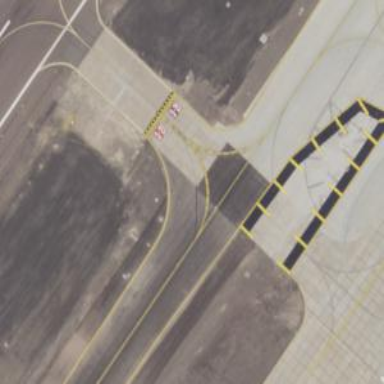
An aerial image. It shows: Image of taxiway at airport.